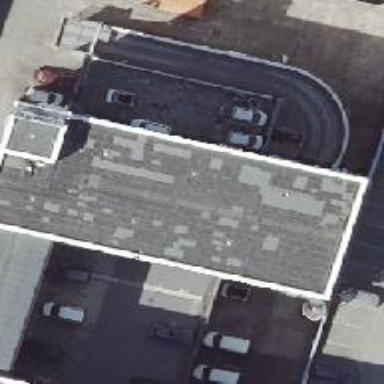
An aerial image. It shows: Commercial building.